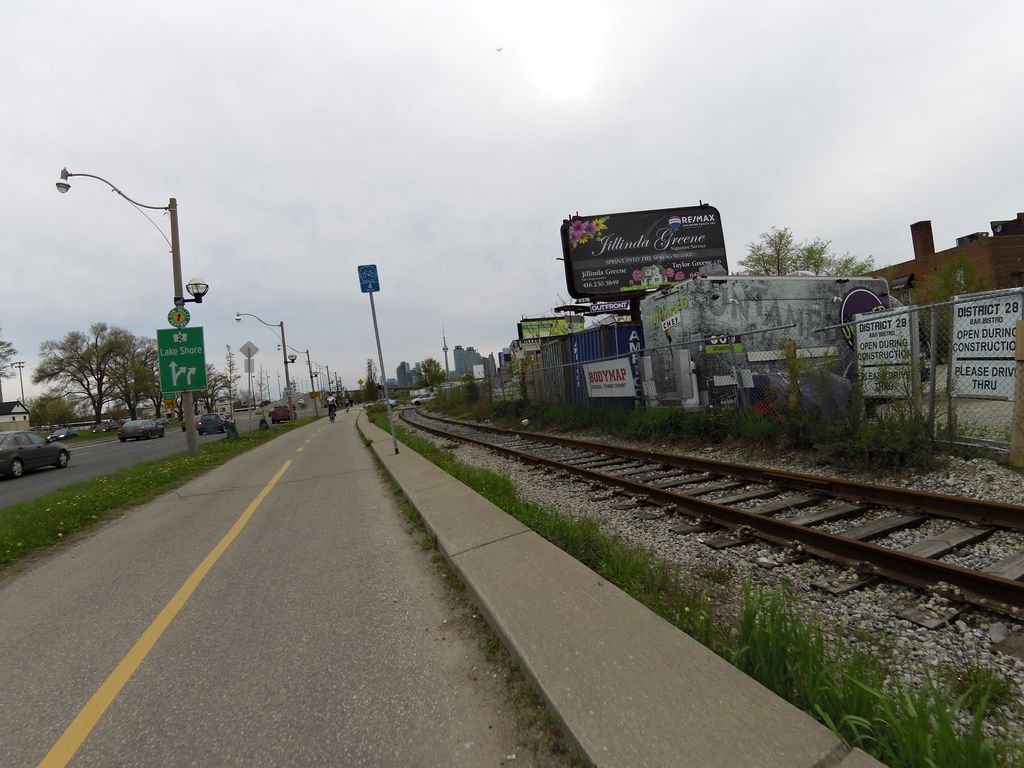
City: toronto